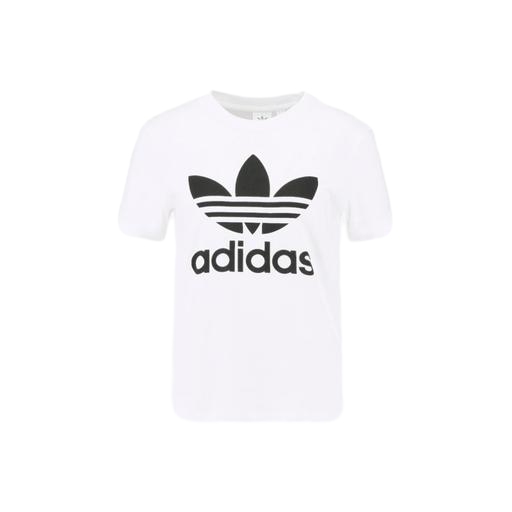
mid t-shirt, classic tee, graphic tee, white background